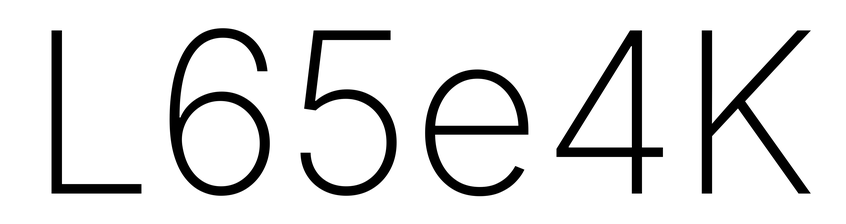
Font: Inter_ExtraLight